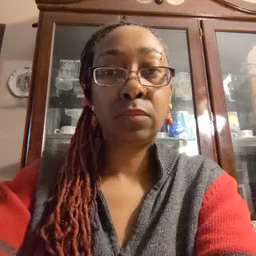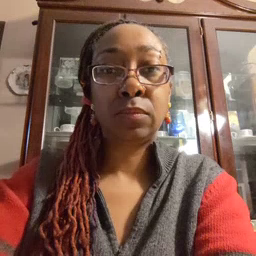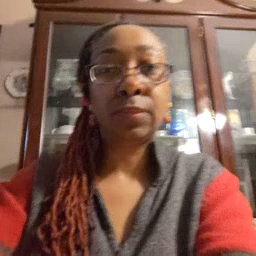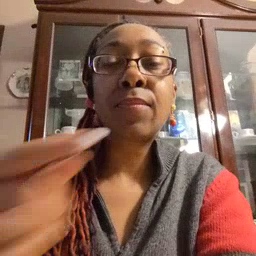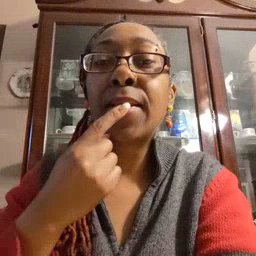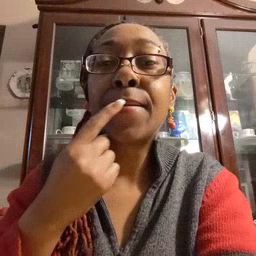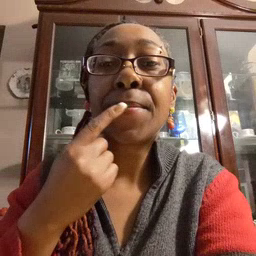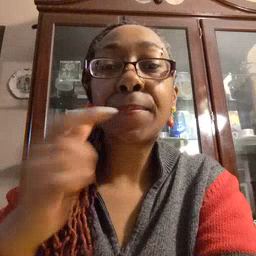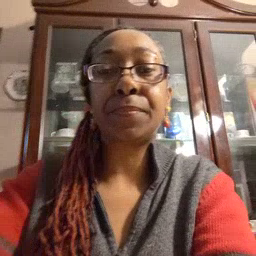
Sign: lips